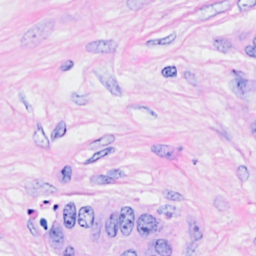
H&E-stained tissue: Breast